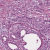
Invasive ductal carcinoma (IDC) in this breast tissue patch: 1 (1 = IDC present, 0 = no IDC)